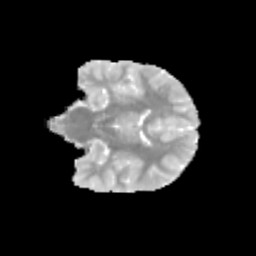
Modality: MD
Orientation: coronal
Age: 12
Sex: female
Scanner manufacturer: siemens
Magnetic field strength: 3 T
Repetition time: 3.8 s
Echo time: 0.07 s